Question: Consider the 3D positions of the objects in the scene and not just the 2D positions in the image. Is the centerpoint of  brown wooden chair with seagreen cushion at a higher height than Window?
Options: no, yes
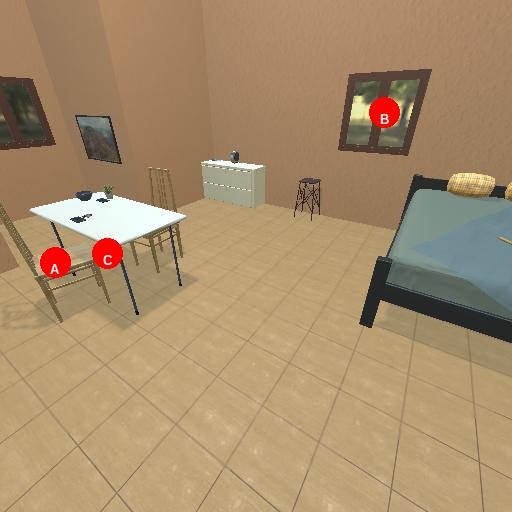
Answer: no